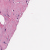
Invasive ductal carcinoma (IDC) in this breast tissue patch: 0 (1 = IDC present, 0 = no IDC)